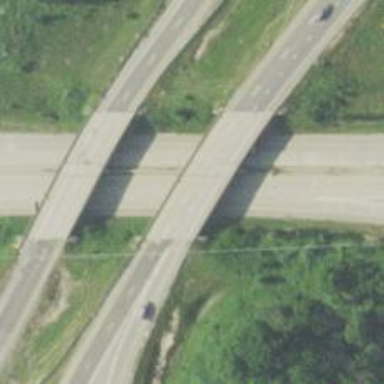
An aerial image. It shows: Bridge.